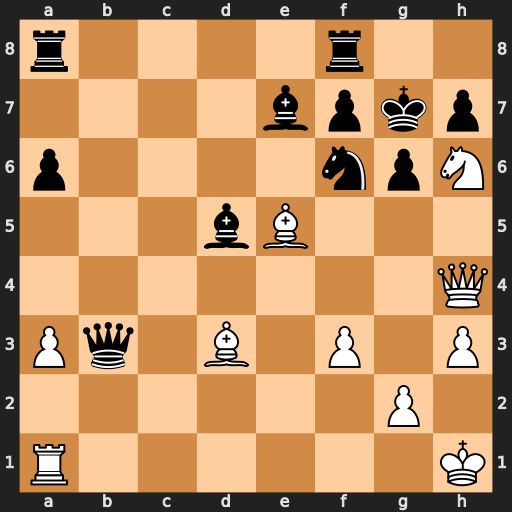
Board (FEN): r4r2/4bpkp/p4npN/3bB3/7Q/Pq1B1P1P/6P1/R6K
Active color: w
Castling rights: -
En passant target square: -
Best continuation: Nf5+ gxf5 Qg5+